Chest X-ray:
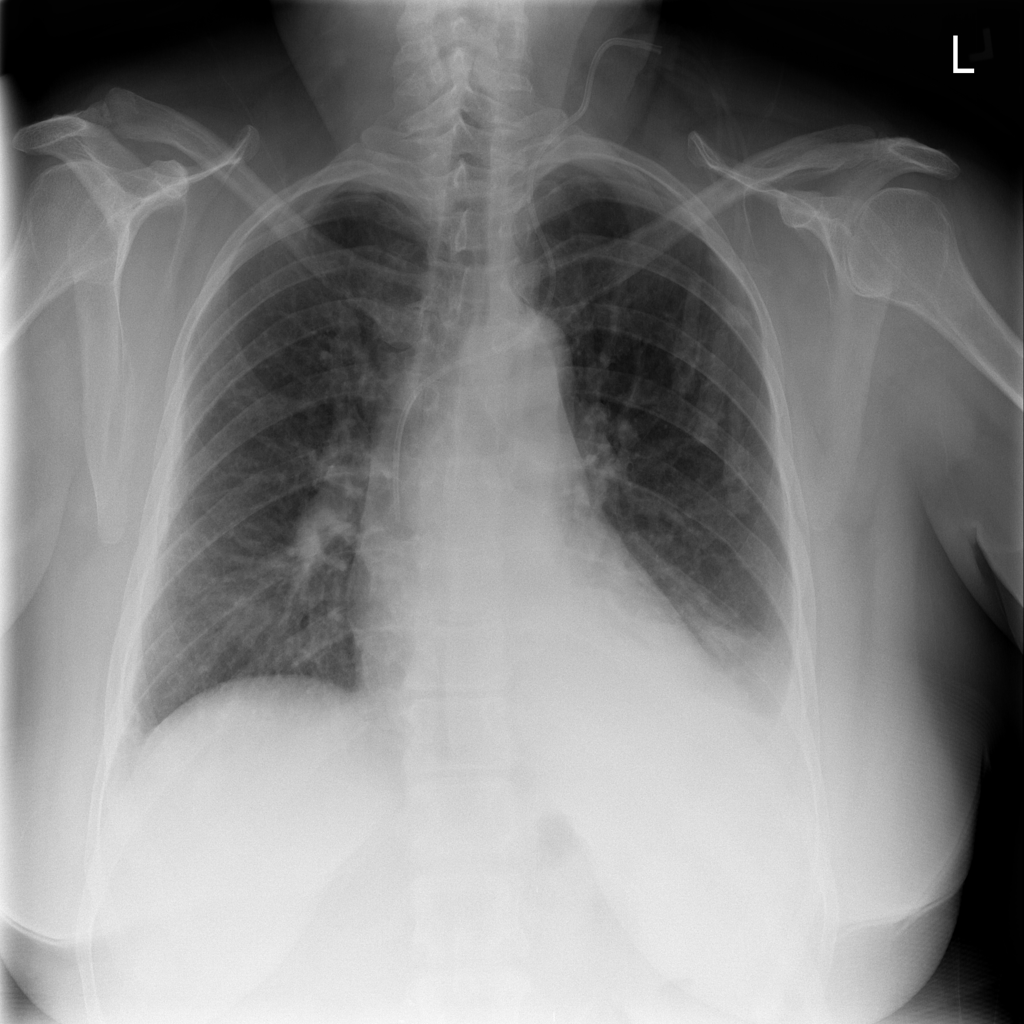
Findings: Consolidation, Effusion
No abnormal finding: no